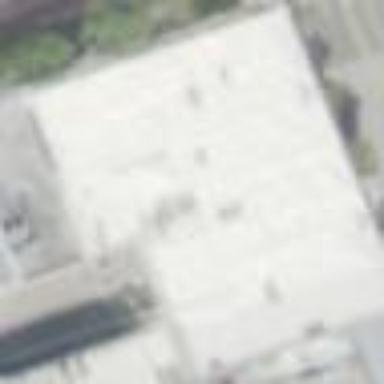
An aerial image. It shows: Office building.